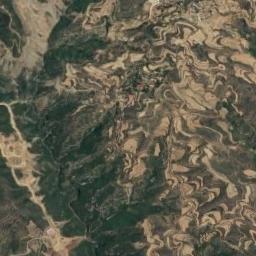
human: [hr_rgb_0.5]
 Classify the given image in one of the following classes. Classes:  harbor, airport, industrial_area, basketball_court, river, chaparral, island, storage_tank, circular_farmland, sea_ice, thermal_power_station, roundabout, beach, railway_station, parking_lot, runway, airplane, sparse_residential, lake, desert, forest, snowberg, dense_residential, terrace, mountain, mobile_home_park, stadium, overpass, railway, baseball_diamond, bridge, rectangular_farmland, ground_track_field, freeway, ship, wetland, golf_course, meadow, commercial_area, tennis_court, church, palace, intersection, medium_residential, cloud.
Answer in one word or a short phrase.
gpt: mountain